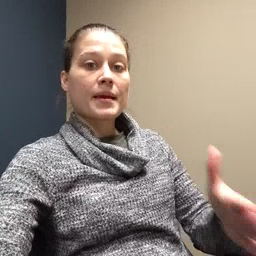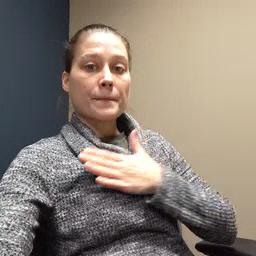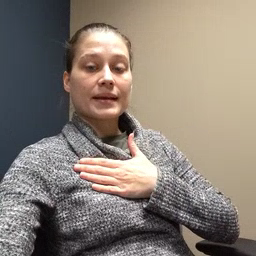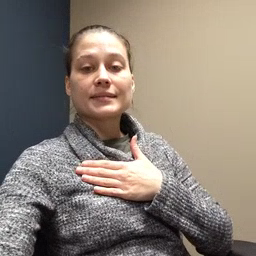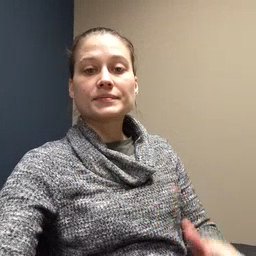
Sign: minemy